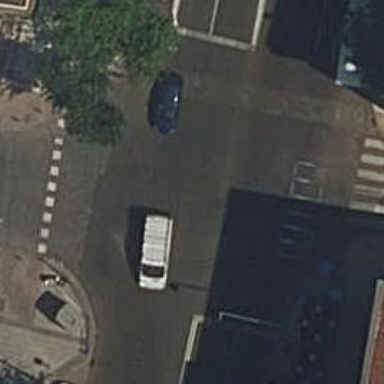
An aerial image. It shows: Road with traffic signals.